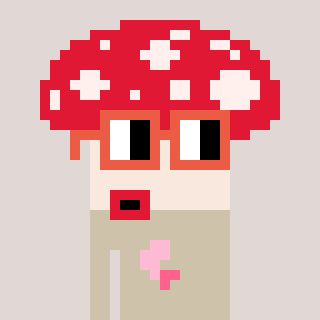
a pixel art character with square orange glasses, a mushroom-shaped head and a bege-colored body on a warm background